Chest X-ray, PA view. Patient: 59 years old, sex M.
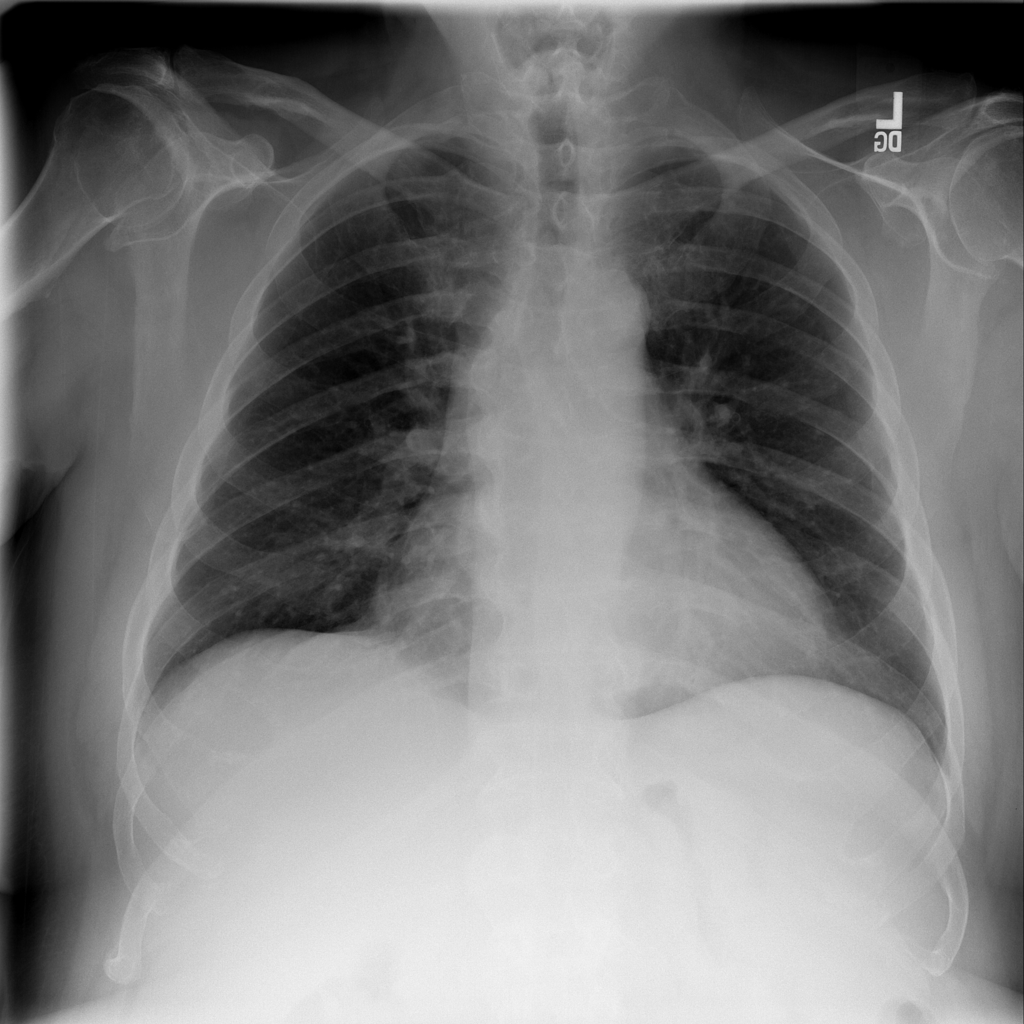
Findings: No Finding